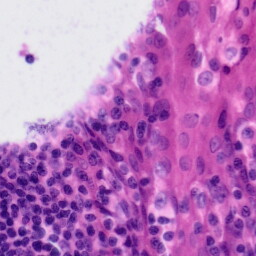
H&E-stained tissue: Tonsil